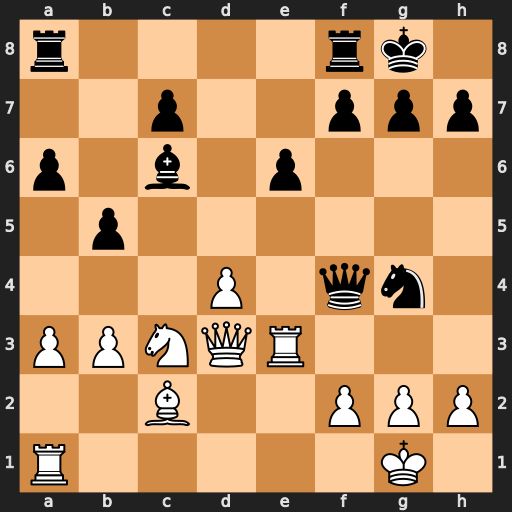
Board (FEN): r4rk1/2p2ppp/p1b1p3/1p6/3P1qn1/PPNQR3/2B2PPP/R5K1
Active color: w
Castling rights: -
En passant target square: -
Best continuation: Qxh7#